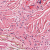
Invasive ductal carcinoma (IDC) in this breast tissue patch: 0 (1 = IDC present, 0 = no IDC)